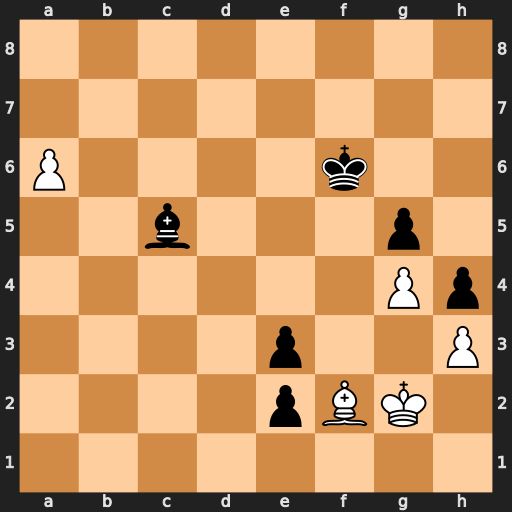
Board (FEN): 8/8/P4k2/2b3p1/6Pp/4p2P/4pBK1/8
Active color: w
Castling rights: -
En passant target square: -
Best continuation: Be1 Ke5 Kf3